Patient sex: F
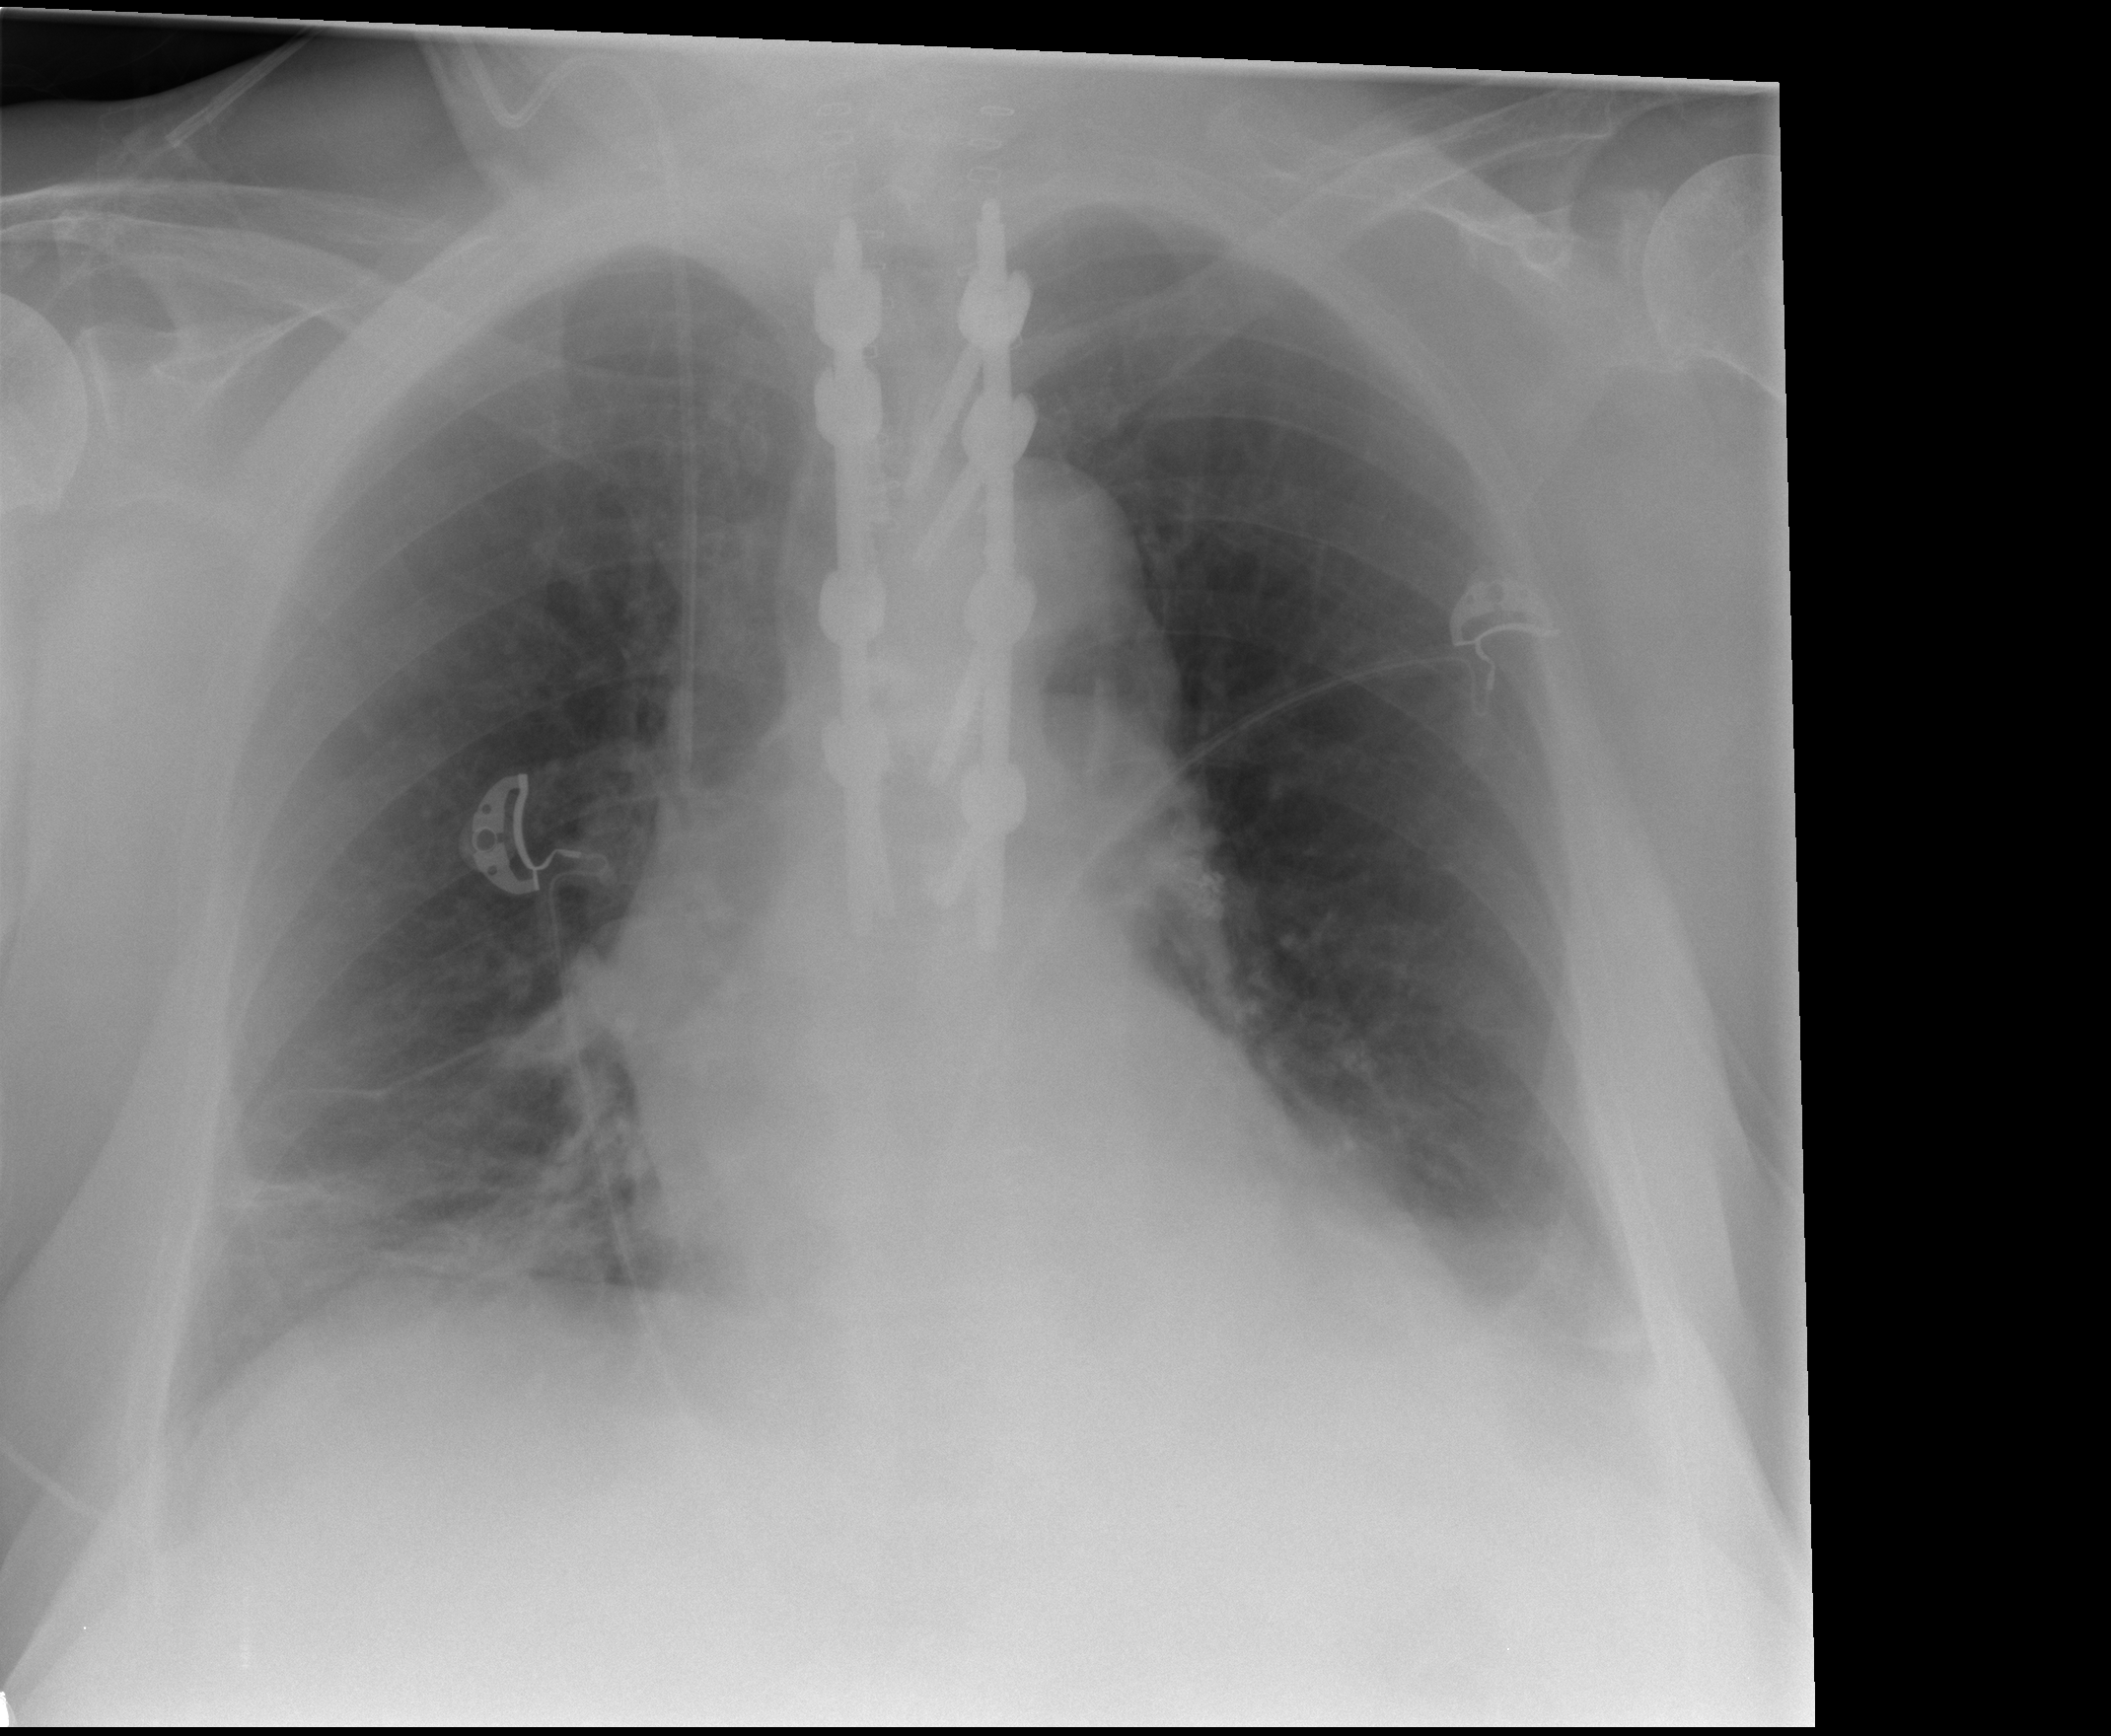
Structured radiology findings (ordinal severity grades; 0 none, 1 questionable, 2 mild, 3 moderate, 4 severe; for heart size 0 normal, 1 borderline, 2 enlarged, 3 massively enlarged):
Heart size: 0
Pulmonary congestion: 0
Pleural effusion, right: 0
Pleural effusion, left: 1
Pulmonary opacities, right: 0
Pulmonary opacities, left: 0
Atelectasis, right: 2
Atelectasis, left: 2